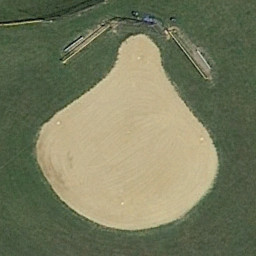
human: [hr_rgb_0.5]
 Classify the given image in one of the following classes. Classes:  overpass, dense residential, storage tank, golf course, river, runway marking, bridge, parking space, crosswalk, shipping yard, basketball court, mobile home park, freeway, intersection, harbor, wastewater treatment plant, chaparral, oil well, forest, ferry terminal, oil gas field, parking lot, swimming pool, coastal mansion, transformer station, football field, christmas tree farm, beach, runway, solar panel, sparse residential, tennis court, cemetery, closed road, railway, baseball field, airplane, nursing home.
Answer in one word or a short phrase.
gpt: baseball field